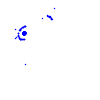
Particle: electron